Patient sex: M
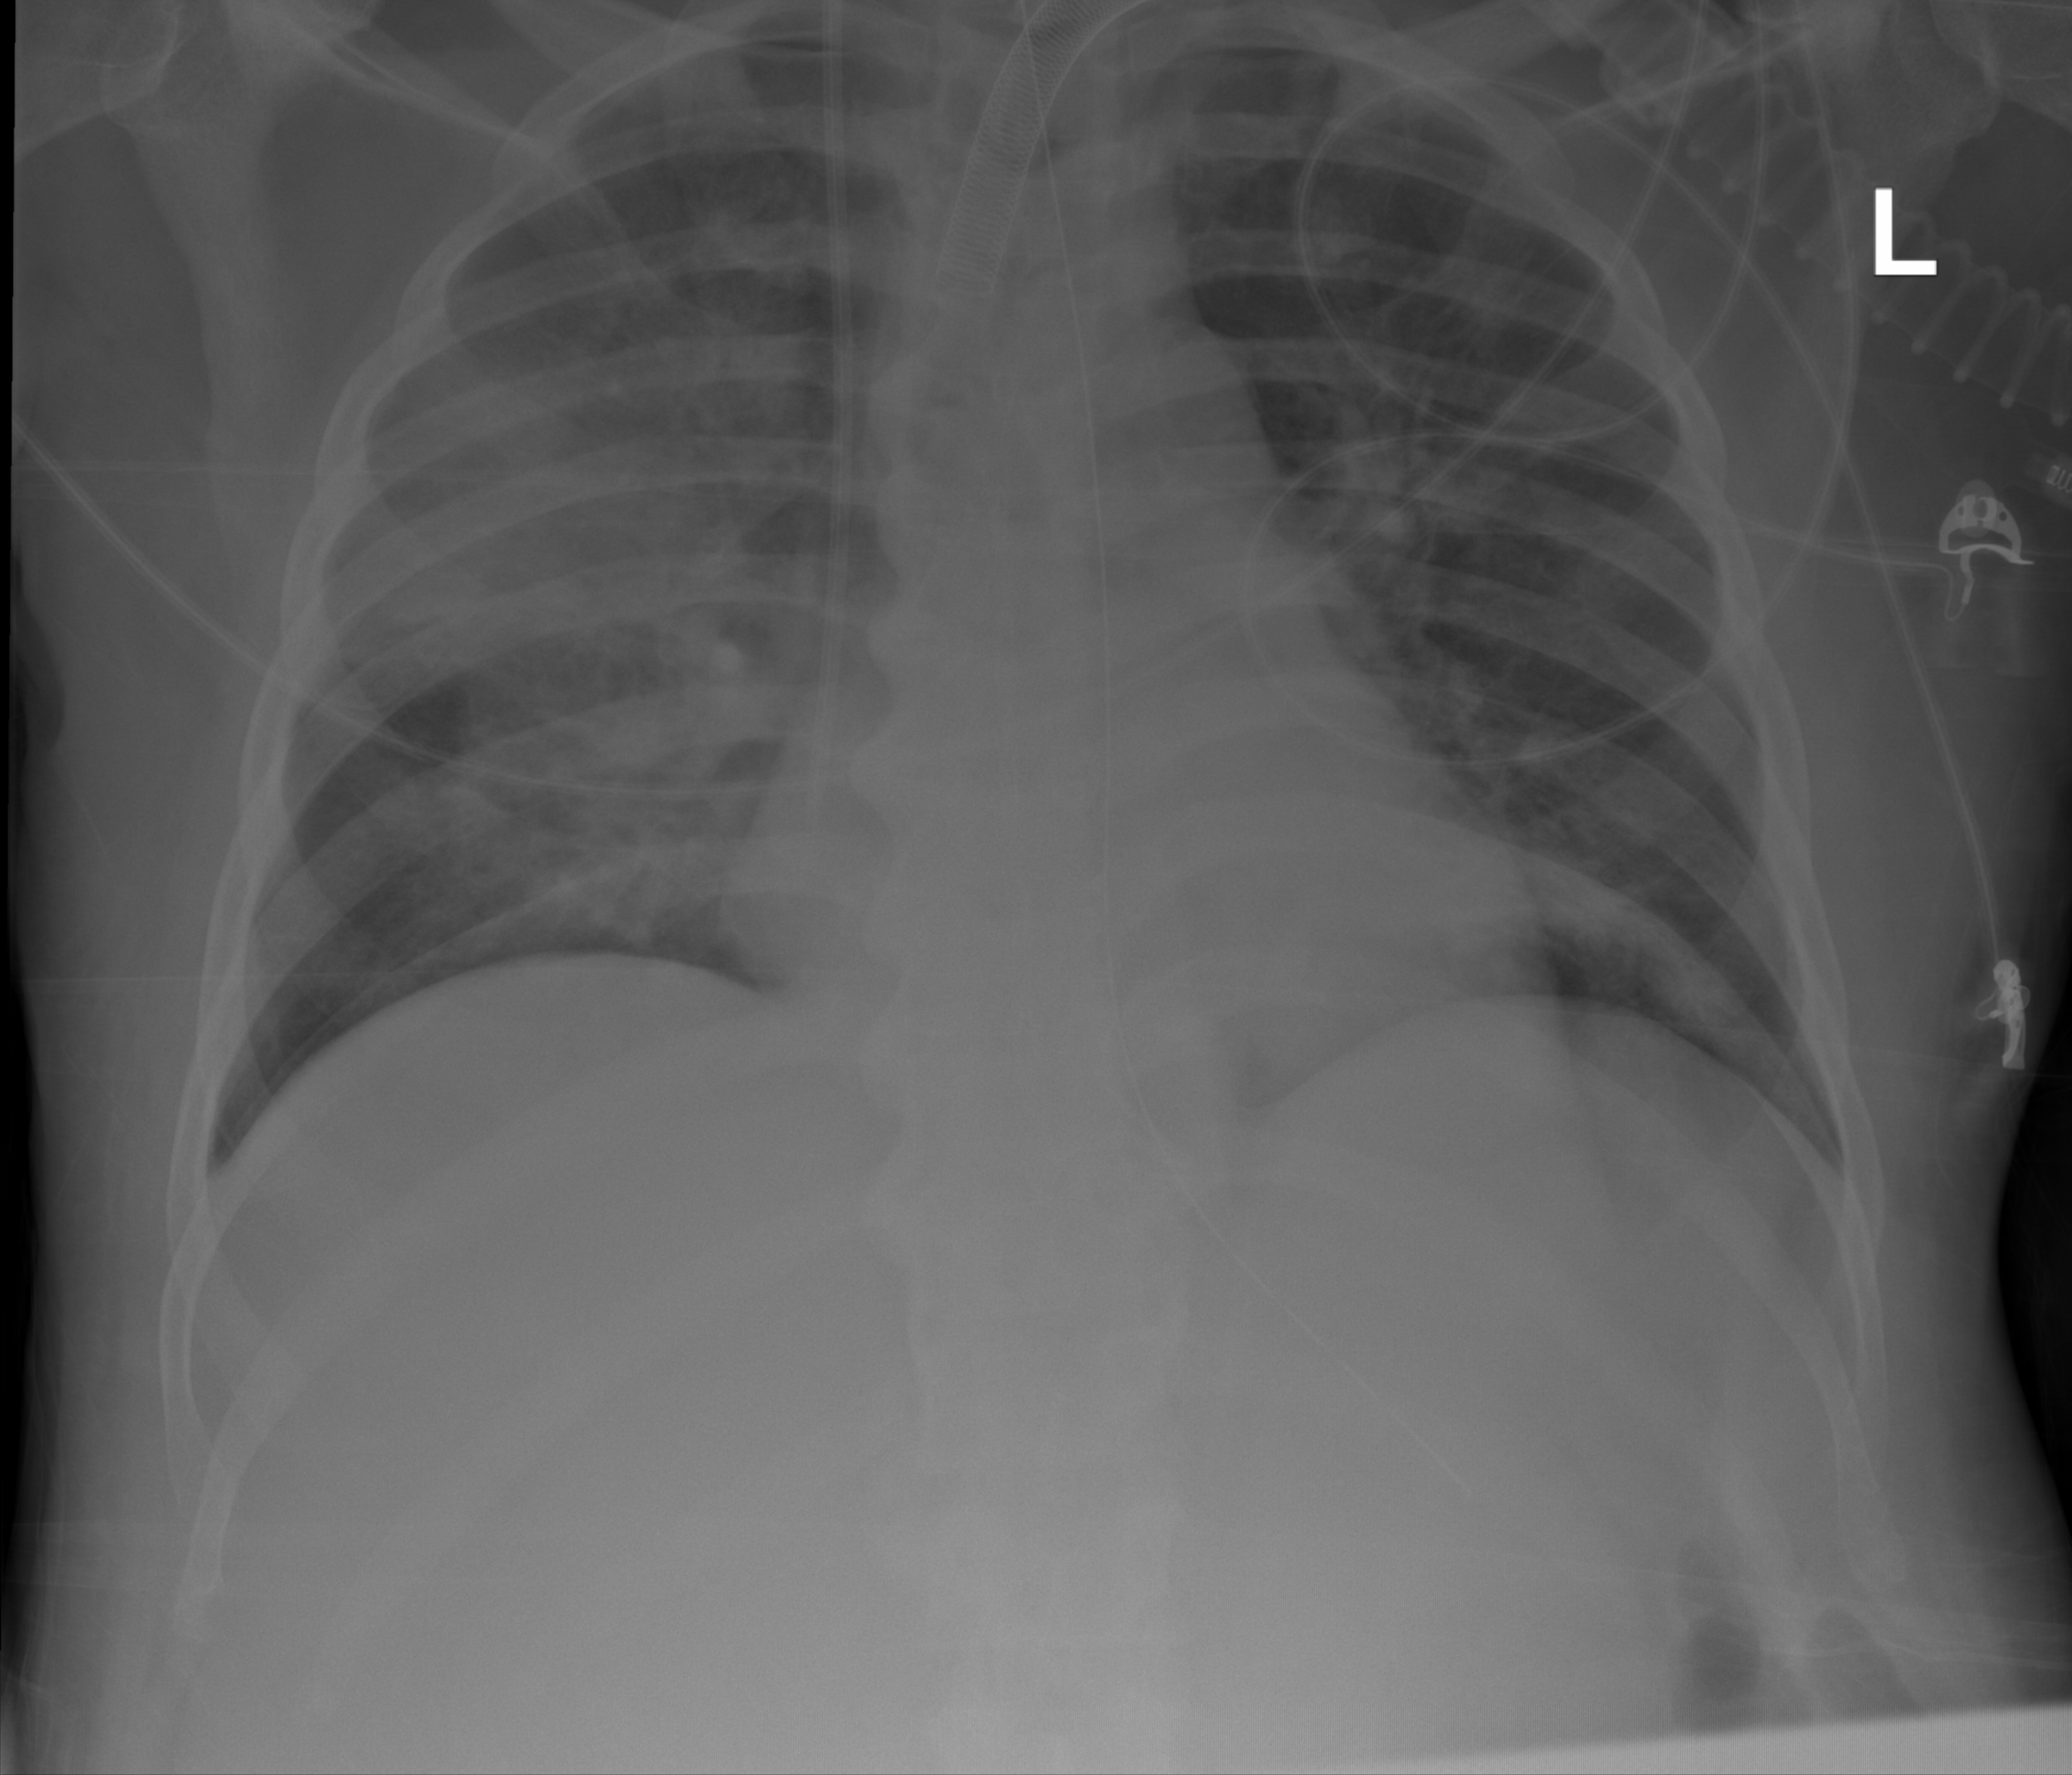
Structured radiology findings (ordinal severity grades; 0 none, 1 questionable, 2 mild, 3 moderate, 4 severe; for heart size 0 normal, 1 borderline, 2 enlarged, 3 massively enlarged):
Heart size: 0
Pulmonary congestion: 2
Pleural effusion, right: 0
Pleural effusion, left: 0
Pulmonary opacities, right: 3
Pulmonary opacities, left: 2
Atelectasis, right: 3
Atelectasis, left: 2